Interaction volume radius: 5 \u00c5
Interaction volume height: 20 \u00c5
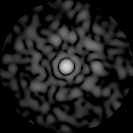
Disorder parameter: 0.8762